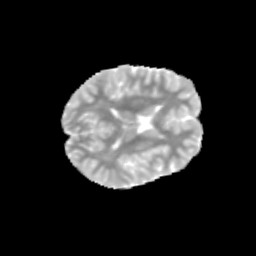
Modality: MD
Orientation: axial
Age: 10
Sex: male
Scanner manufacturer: siemens
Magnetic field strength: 3 T
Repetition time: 3.8 s
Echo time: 0.07 s